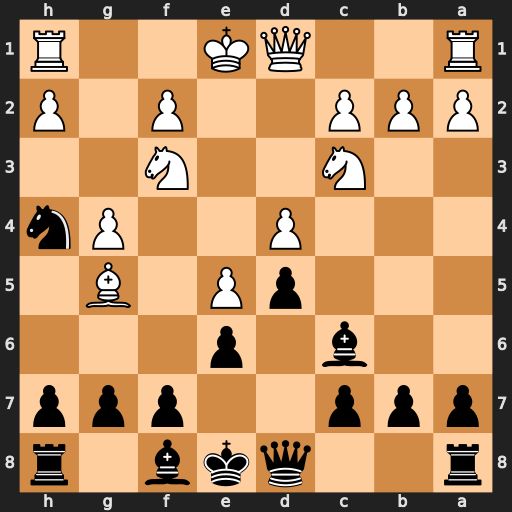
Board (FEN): r2qkb1r/ppp2ppp/2b1p3/3pP1B1/3P2Pn/2N2N2/PPP2P1P/R2QK2R
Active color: b
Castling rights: KQkq
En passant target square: -
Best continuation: Nxf3+ Qxf3 Qxg5